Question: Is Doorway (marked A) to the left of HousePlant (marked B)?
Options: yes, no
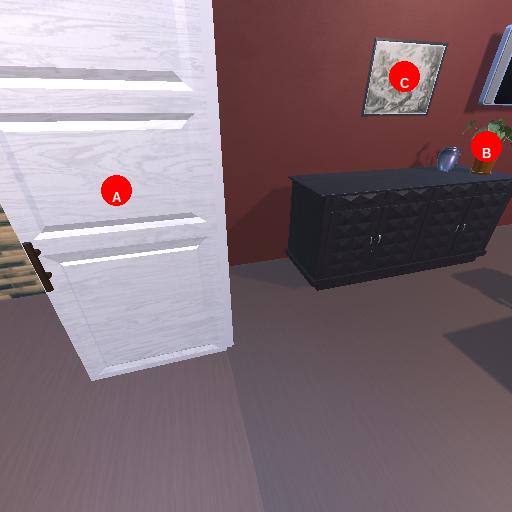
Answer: yes